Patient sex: F
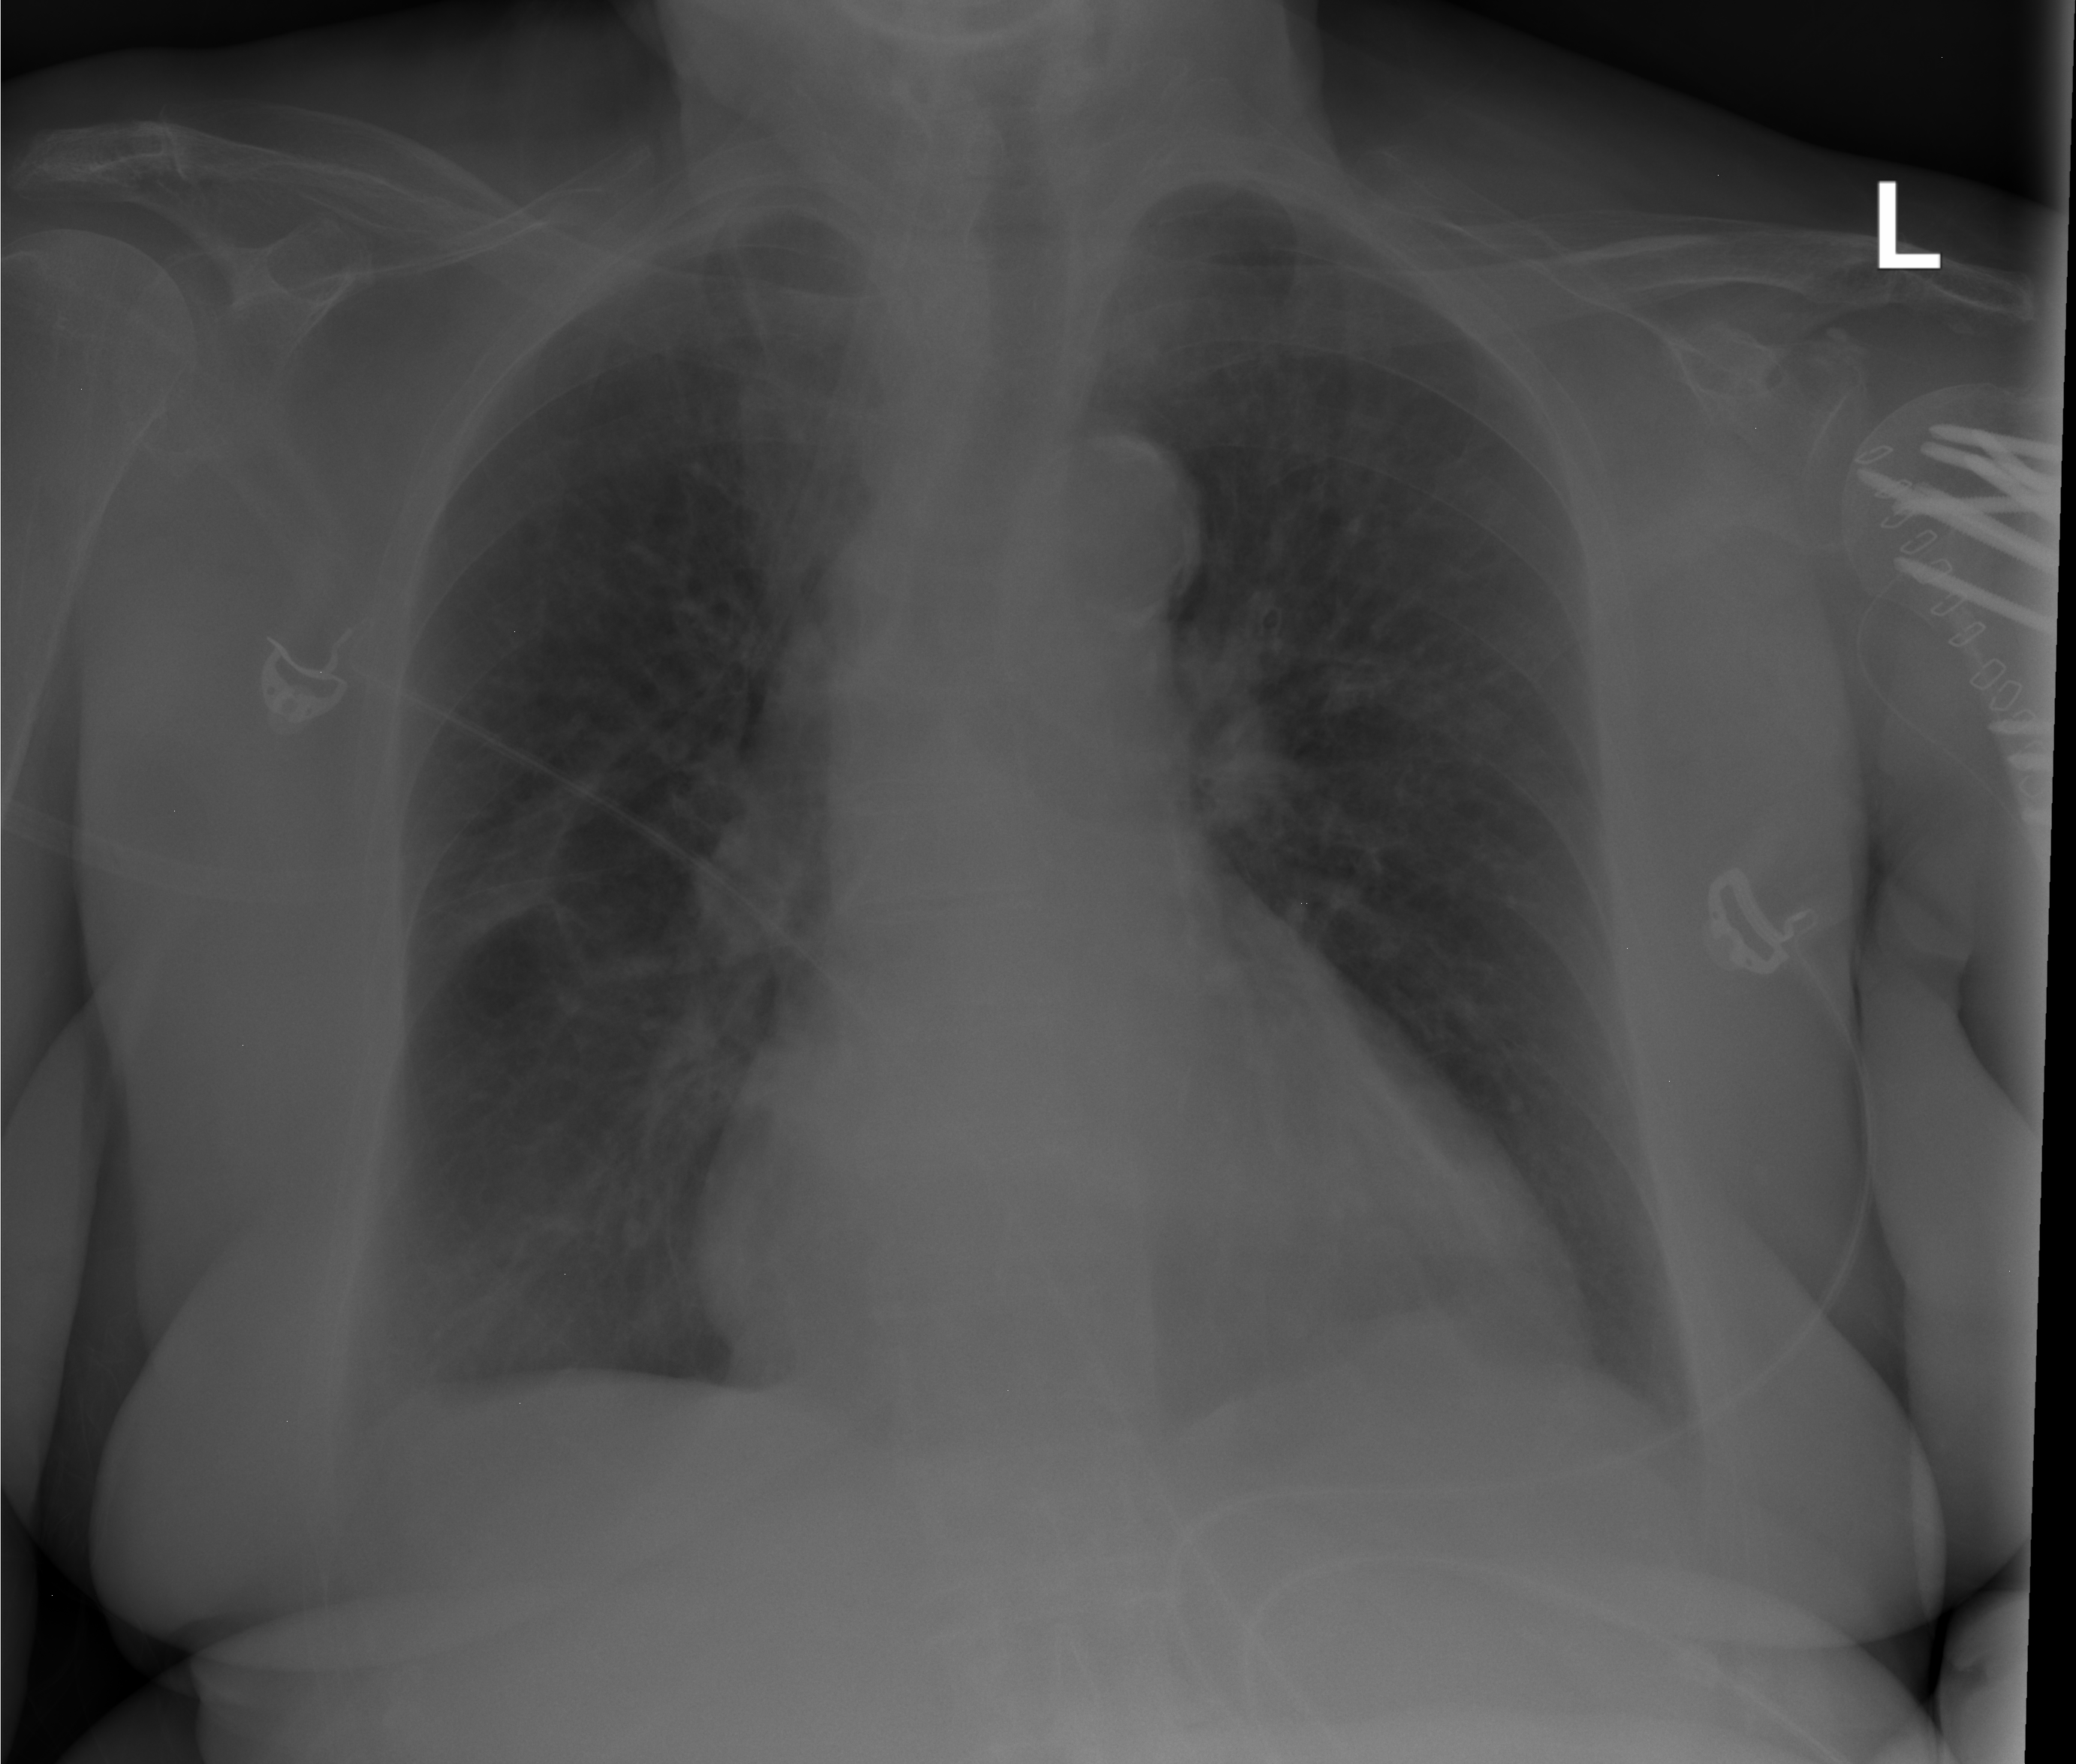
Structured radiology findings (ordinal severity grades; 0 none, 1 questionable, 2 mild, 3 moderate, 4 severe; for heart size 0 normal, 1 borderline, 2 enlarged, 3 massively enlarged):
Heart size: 1
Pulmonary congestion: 2
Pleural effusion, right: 1
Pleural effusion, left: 0
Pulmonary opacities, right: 0
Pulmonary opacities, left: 0
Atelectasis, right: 0
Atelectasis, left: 0